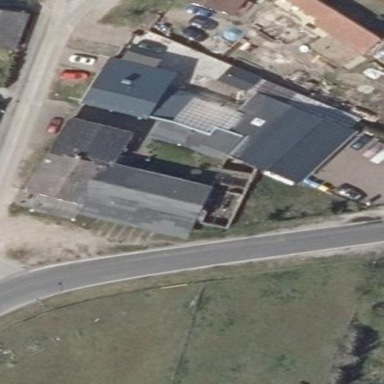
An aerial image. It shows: Simple house.